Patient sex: F
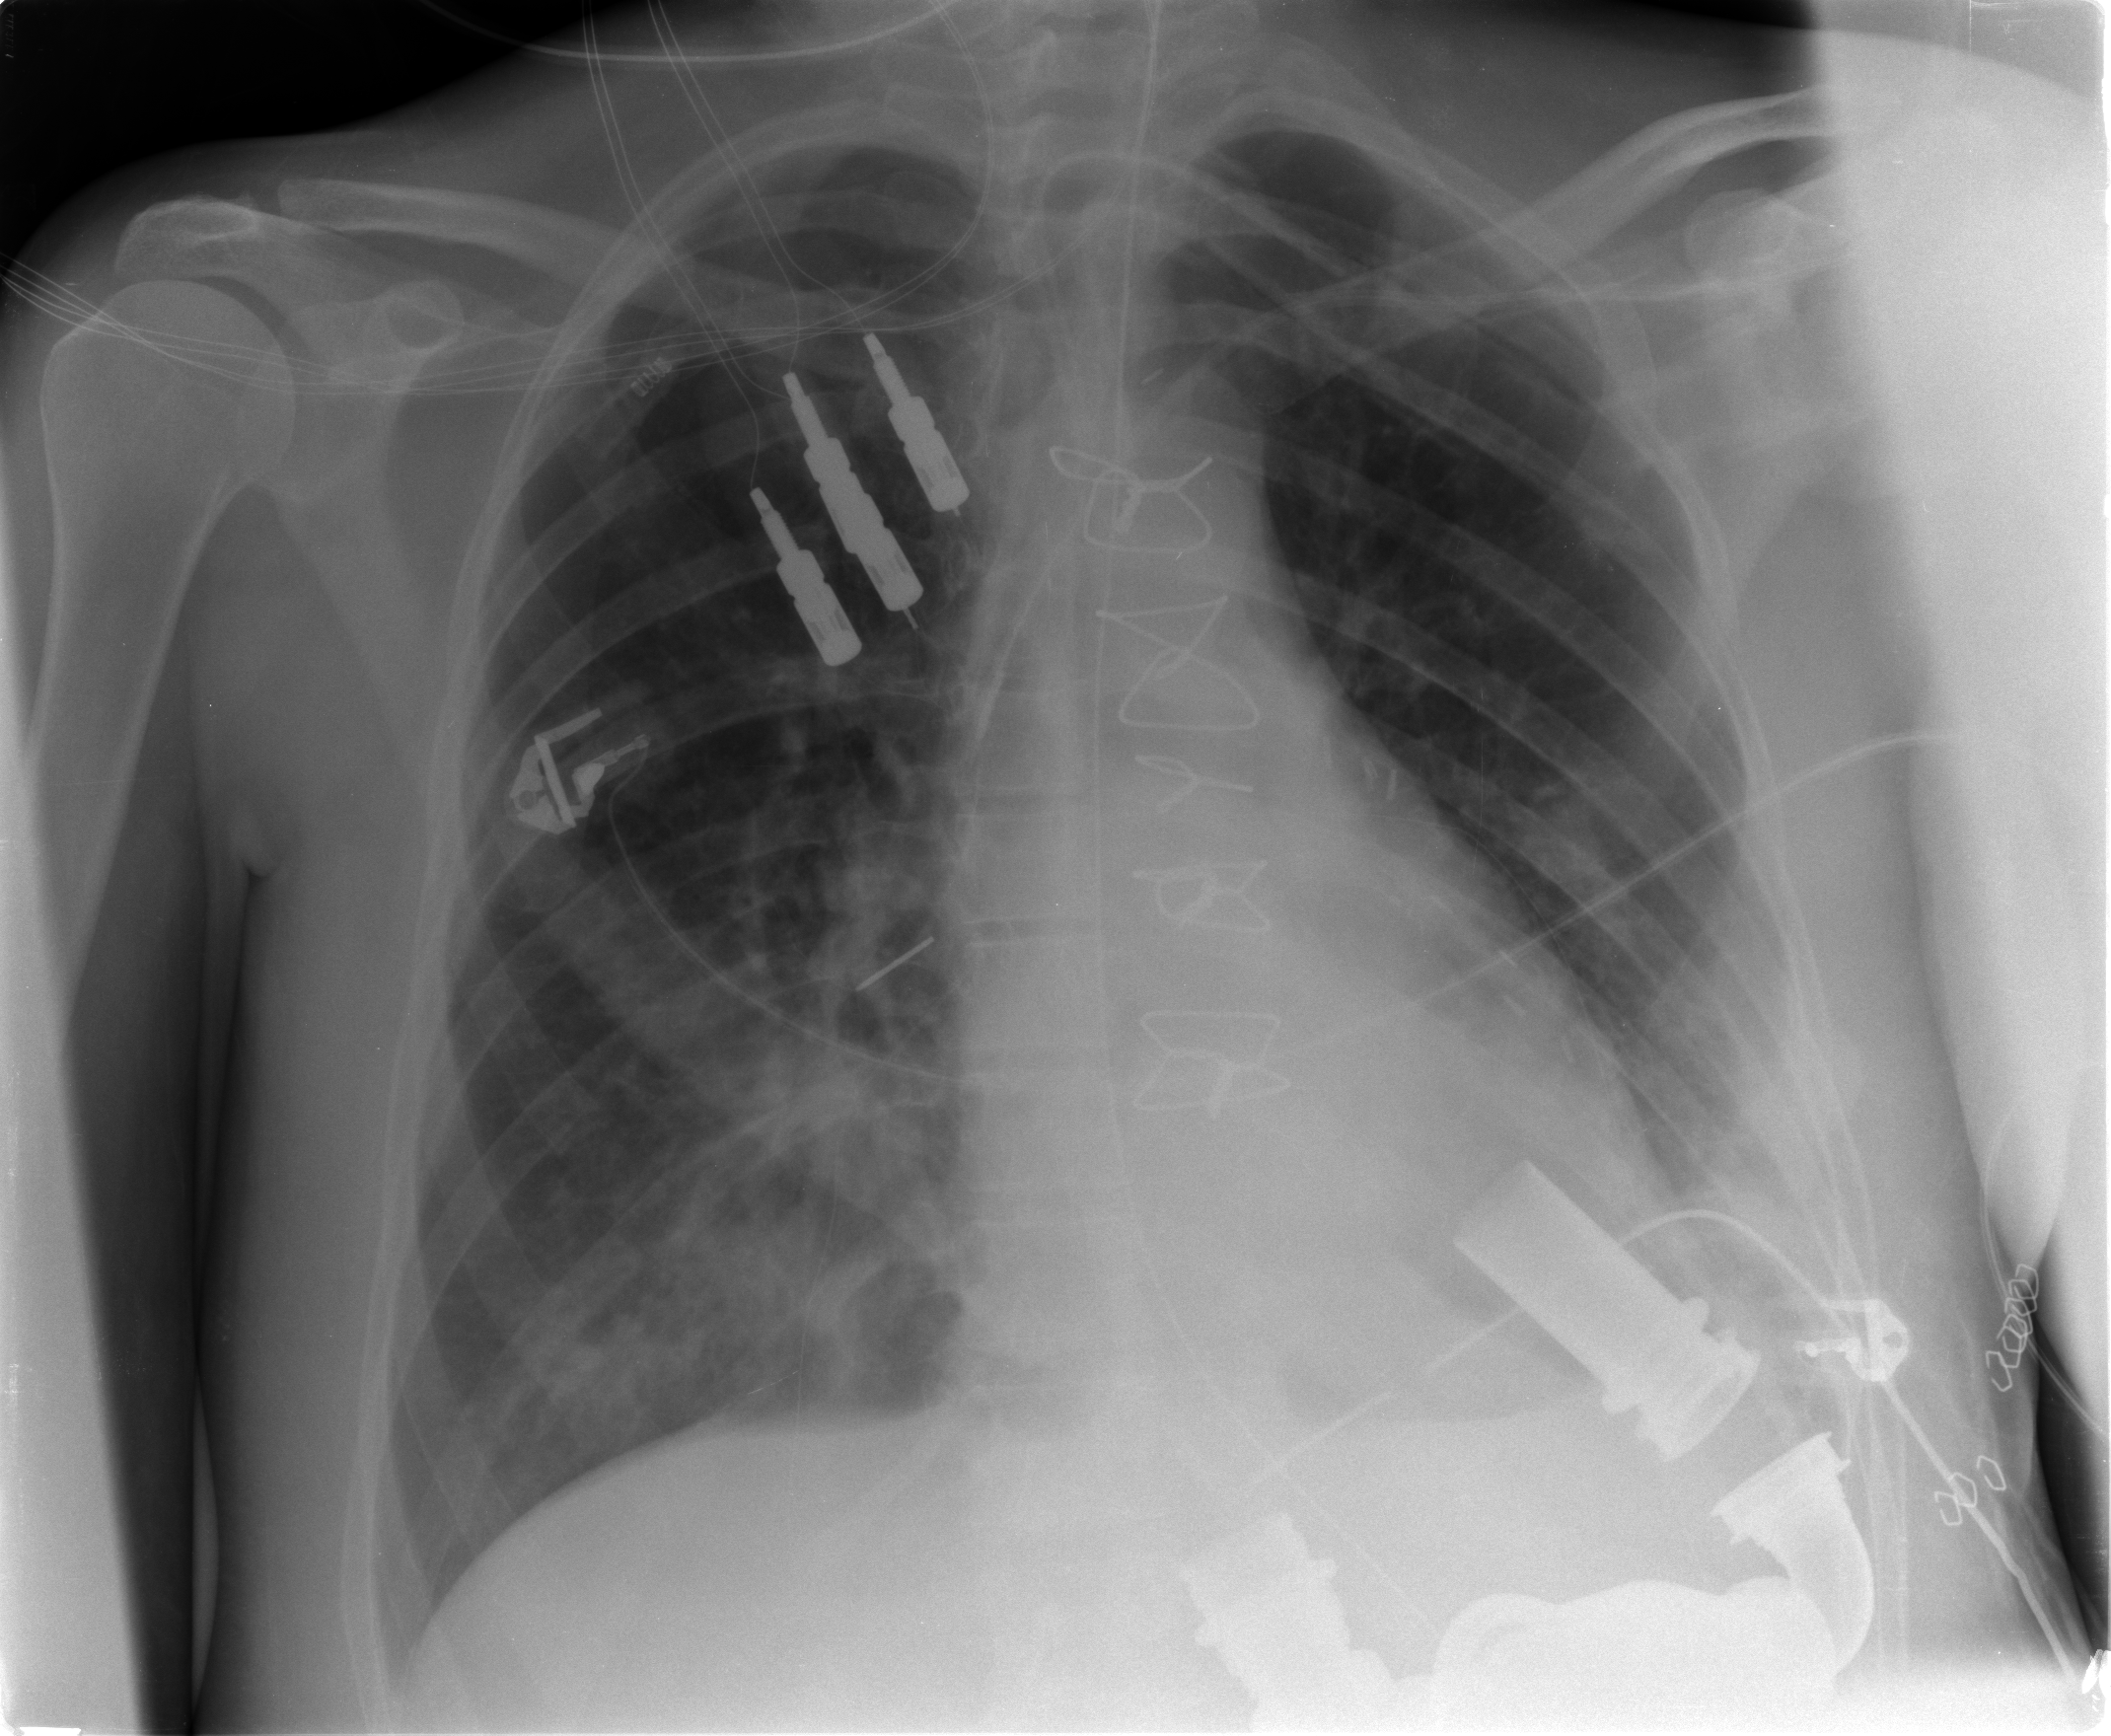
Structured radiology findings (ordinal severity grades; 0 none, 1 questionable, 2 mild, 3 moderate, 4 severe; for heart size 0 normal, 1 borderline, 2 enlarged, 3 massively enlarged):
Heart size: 0
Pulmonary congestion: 2
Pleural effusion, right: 0
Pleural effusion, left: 2
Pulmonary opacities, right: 2
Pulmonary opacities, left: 0
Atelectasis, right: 2
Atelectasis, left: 2